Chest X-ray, PA view. Patient: 33 years old, sex M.
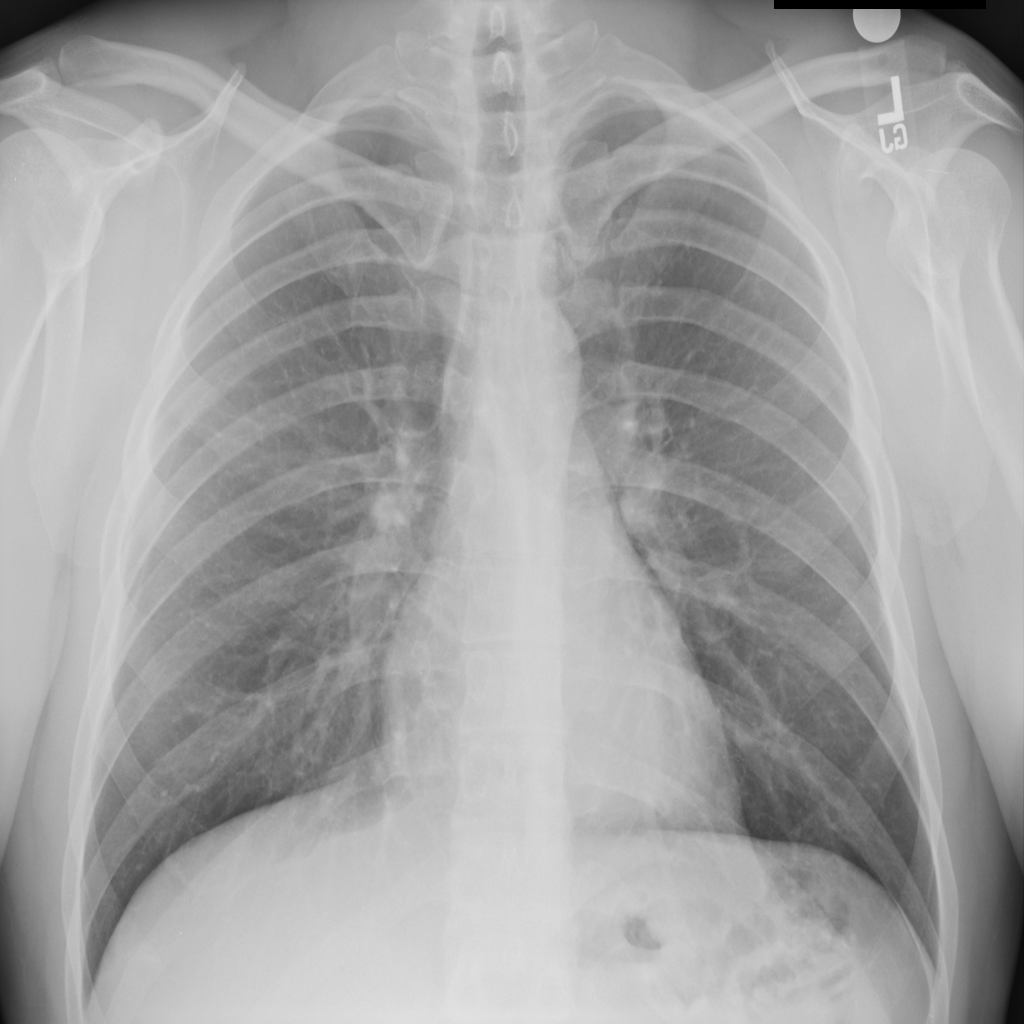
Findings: No Finding